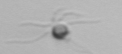
Label: Ophiaster